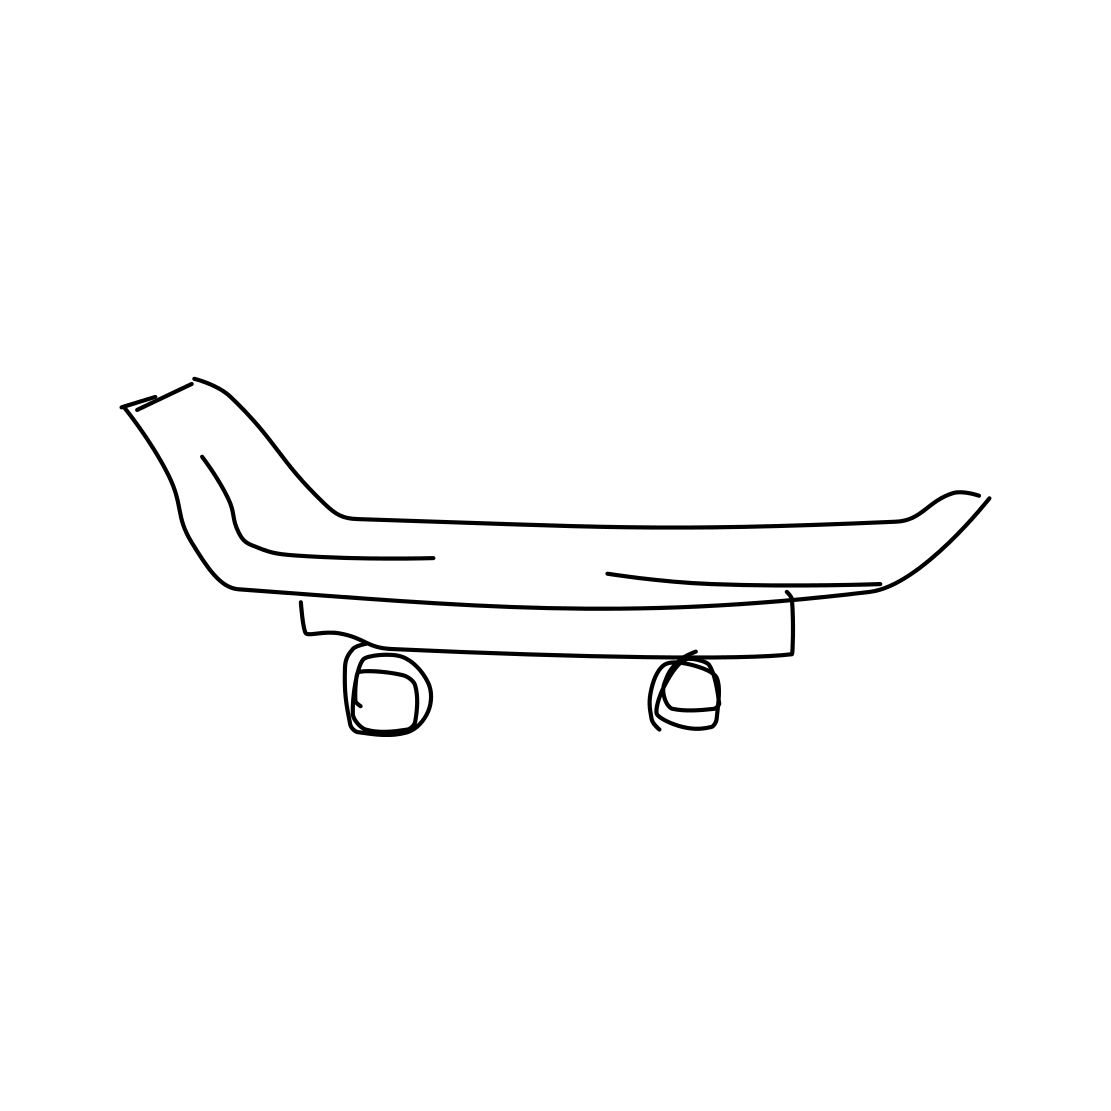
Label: skateboard